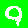
Digit: 9